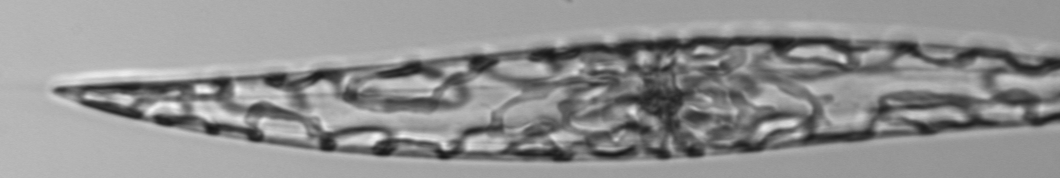
Label: Pleurosigma